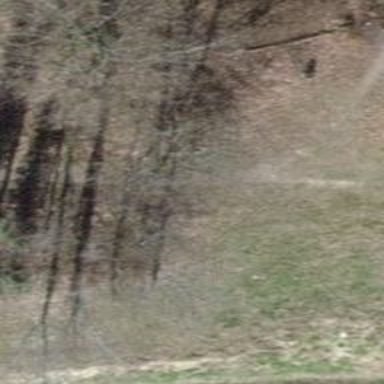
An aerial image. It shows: Dirt path.